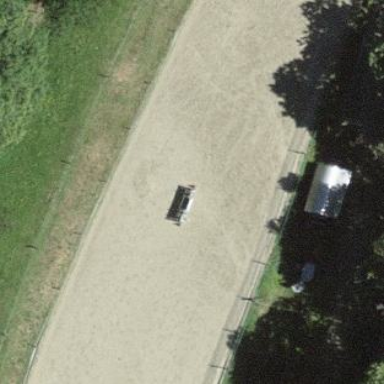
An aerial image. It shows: Equestrian sport pitch with sandy surface.